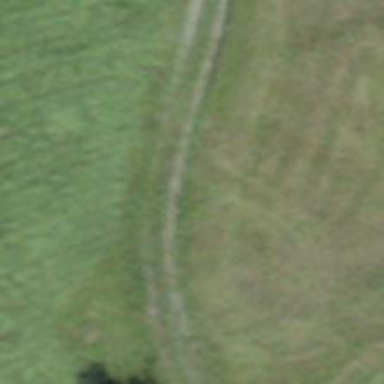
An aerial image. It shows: Unpaved service road.